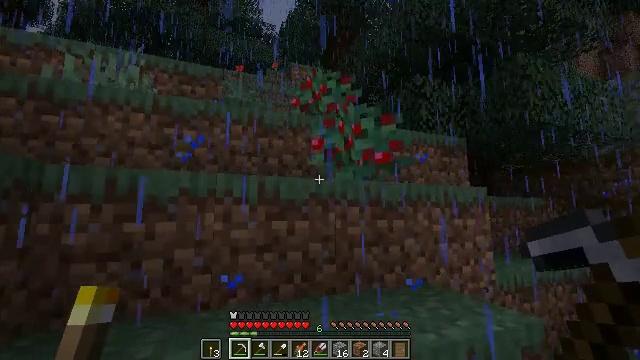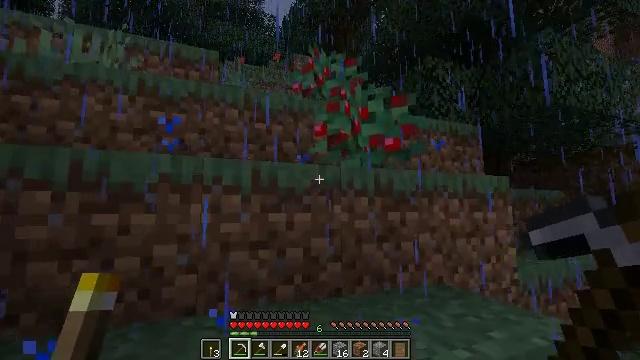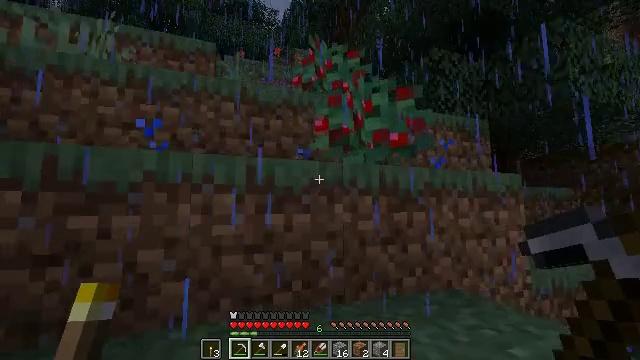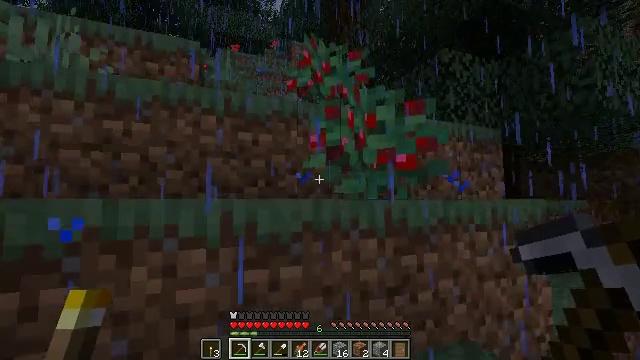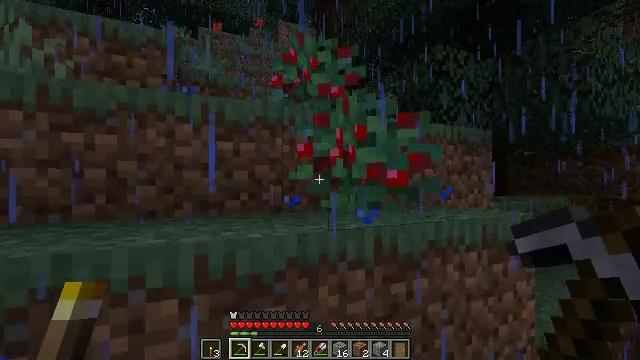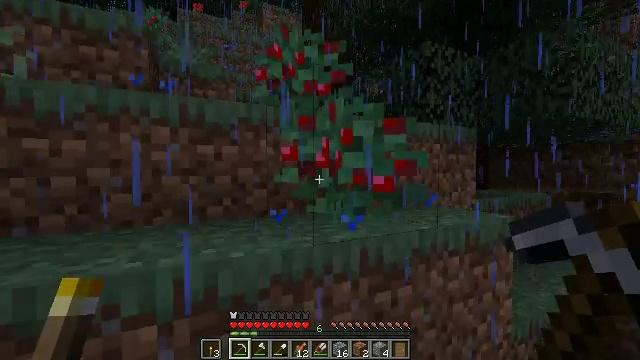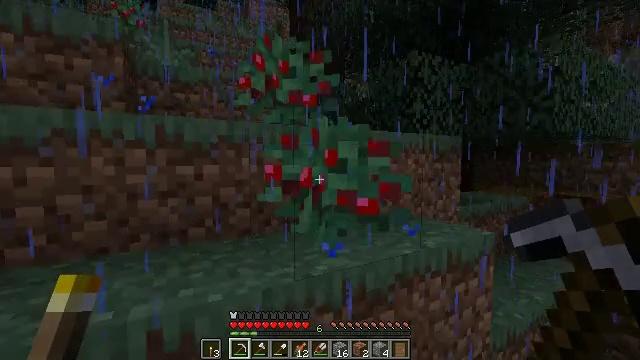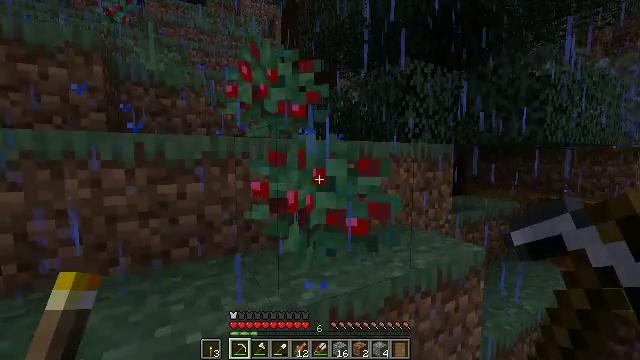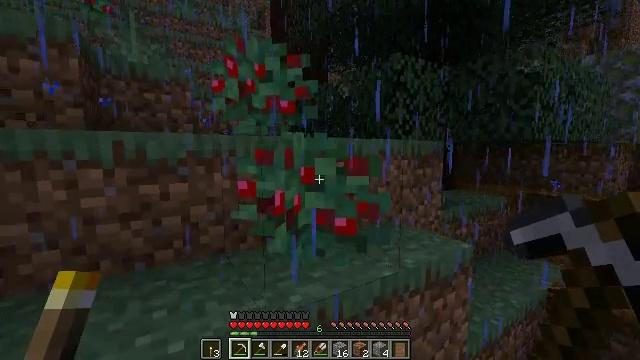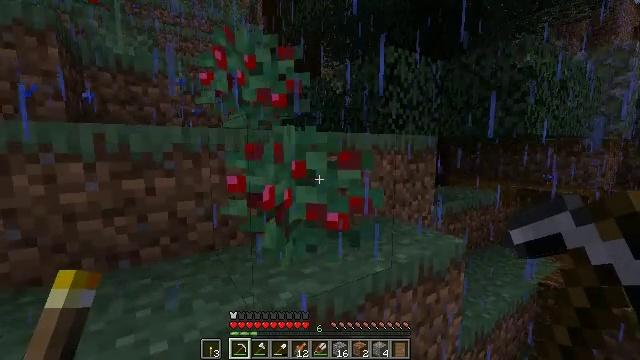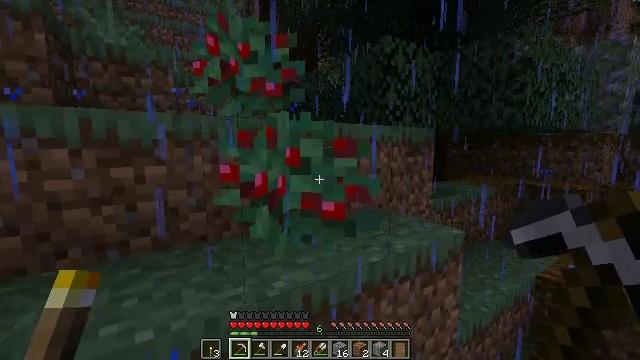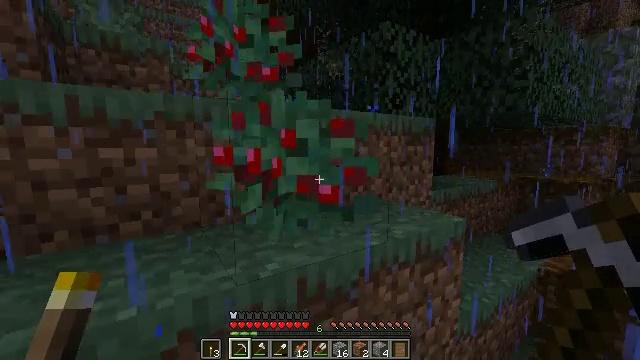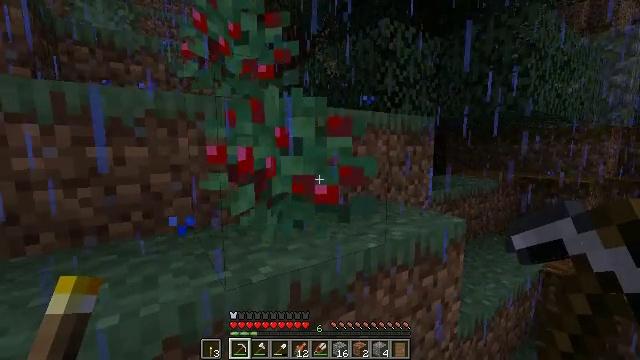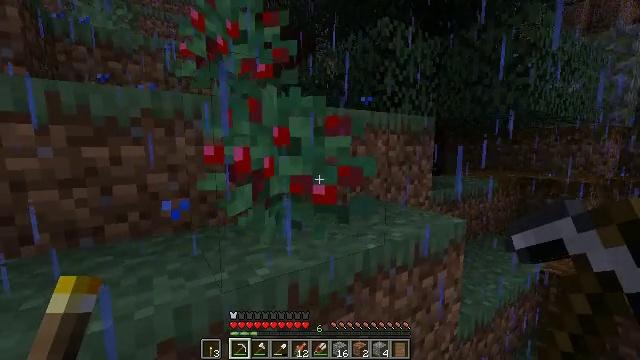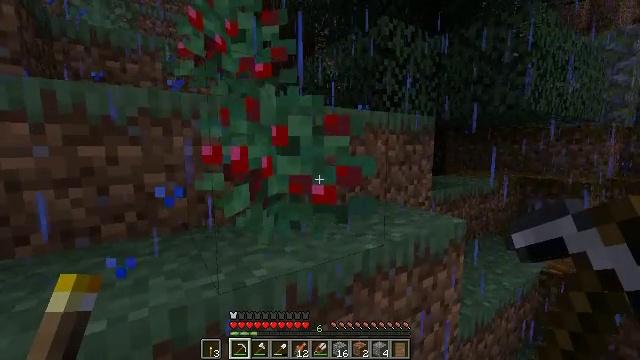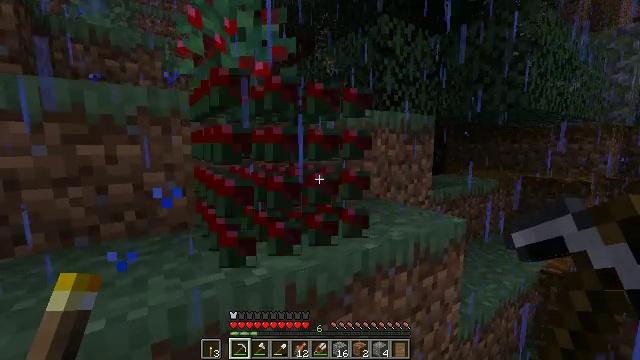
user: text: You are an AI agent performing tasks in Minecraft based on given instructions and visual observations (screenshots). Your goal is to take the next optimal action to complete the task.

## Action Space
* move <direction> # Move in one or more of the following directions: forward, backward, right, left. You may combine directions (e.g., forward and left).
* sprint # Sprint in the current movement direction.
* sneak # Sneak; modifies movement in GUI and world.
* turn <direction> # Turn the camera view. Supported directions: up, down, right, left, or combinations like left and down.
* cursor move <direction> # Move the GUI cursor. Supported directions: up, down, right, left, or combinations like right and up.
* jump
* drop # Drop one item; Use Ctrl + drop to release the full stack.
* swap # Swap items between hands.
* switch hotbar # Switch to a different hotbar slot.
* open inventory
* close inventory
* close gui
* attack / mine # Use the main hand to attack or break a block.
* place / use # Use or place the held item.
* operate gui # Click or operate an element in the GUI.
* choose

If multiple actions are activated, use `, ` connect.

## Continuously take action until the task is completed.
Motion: motion action
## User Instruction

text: Harvest sweet berries by mining the bush.
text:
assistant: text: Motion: move forward
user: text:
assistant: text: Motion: move forward
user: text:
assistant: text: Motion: move forward, turn down, jump
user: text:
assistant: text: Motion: move forward, turn right and down, jump
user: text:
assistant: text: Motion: move forward, turn right and down, jump
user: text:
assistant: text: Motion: move forward, turn right and down
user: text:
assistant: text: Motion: turn right and down
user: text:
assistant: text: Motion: turn right and down
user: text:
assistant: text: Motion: turn right
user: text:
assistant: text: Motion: no_op
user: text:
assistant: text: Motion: no_op
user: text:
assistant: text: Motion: no_op
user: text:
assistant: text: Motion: no_op
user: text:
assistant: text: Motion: no_op
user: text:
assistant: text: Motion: attack / mine
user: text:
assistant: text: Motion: attack / mine
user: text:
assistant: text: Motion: attack / mine
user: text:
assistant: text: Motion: attack / mine
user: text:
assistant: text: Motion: attack / mine
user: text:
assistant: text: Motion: turn left, attack / mine
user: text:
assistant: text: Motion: turn left, attack / mine
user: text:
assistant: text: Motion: turn left, attack / mine
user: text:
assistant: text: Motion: no_op
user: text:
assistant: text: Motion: no_op
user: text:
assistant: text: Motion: no_op
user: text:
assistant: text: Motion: move forward
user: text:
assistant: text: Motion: move forward
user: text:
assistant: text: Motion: move forward
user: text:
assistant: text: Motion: move forward, jump
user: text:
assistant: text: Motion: move forward, jump